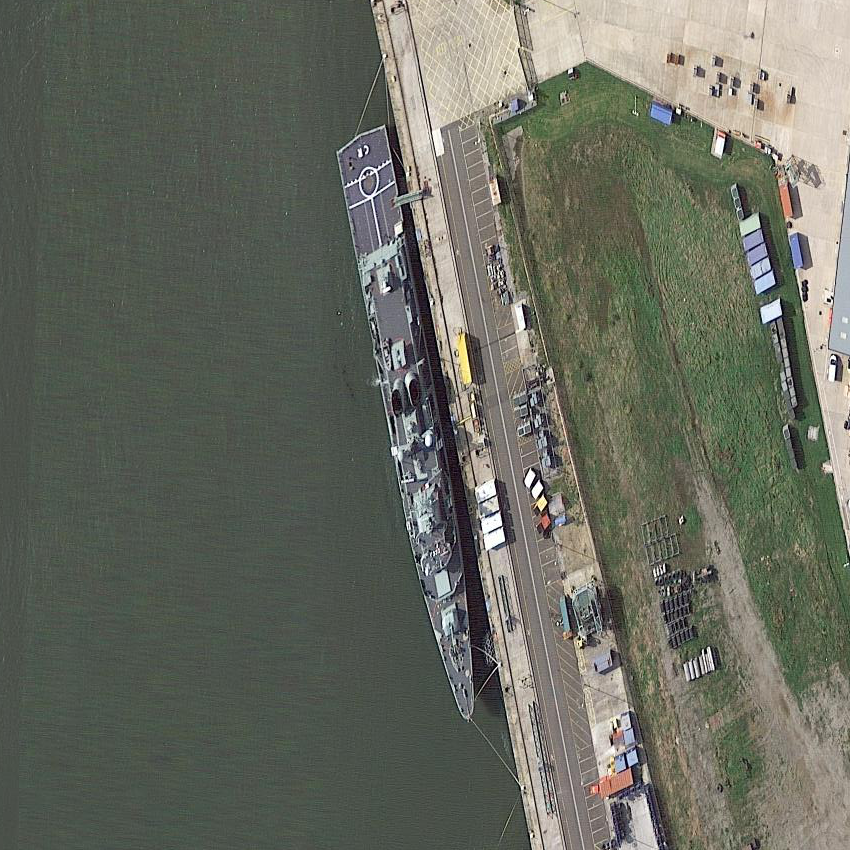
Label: cruiser